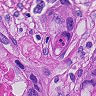
Metastatic tissue present: yes